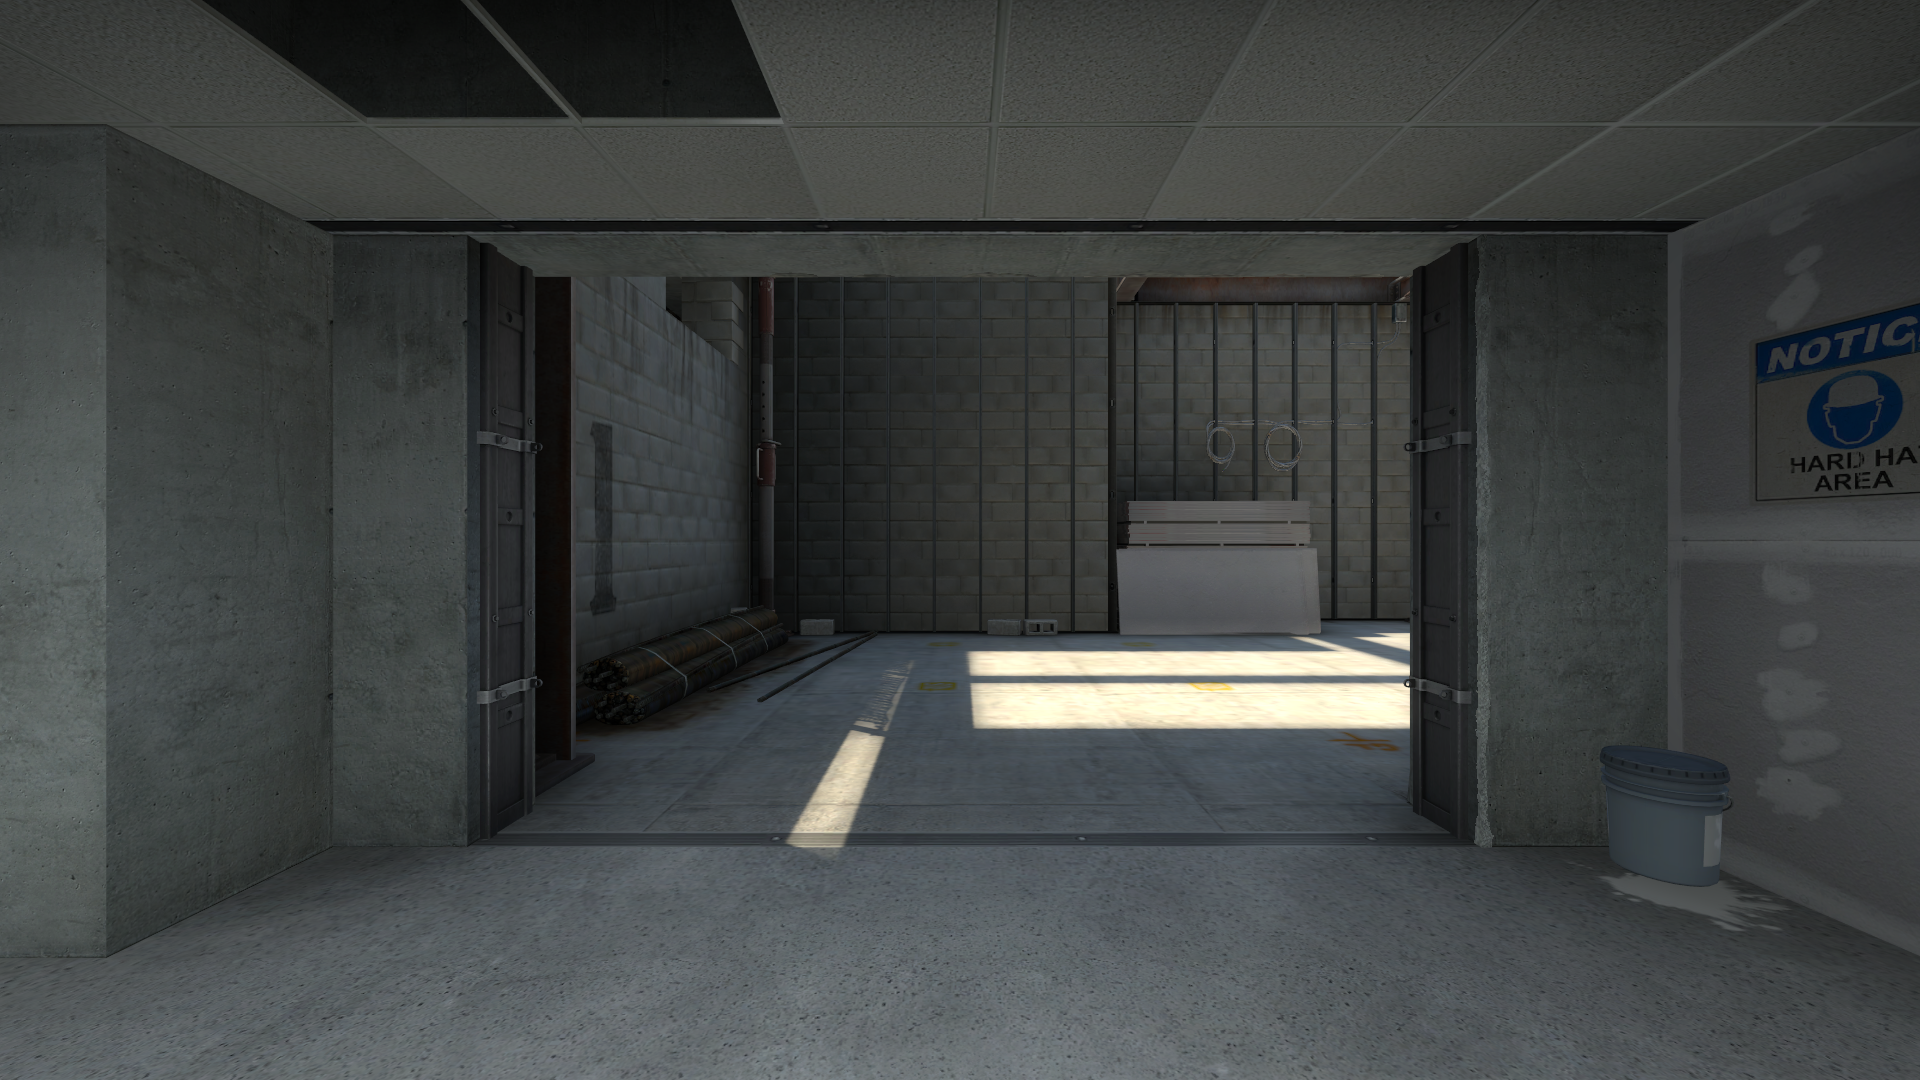
Map: de_vertigo